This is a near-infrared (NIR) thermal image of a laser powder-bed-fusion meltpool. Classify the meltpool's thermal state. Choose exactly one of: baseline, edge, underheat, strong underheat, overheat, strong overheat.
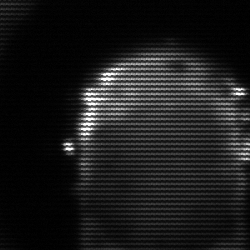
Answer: baseline